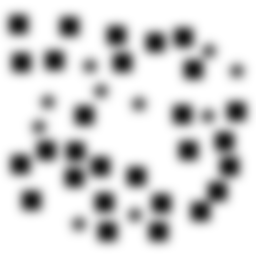
Squares: 28
Triangles: 0
Stars: 10
Total shapes: 38